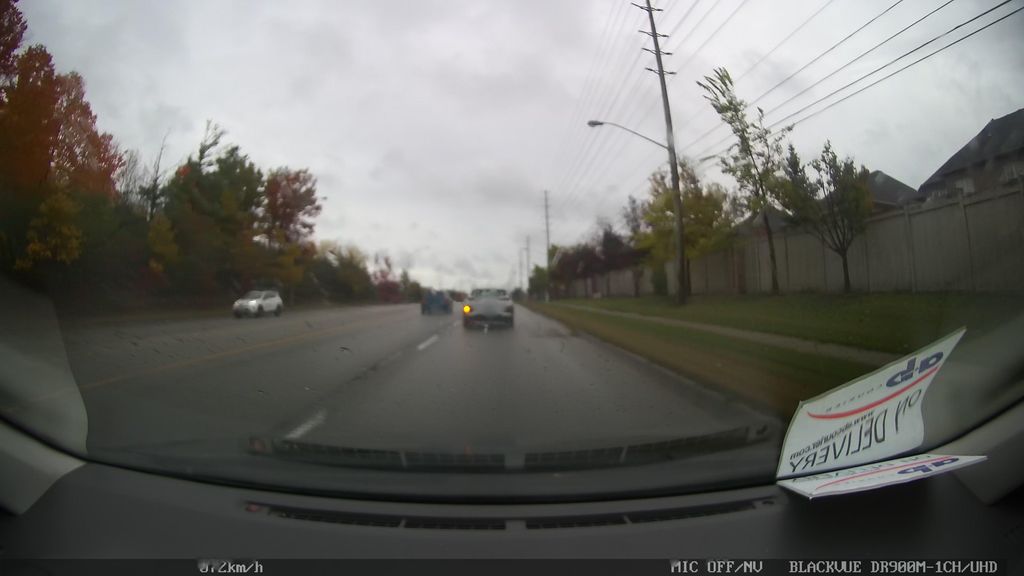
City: toronto